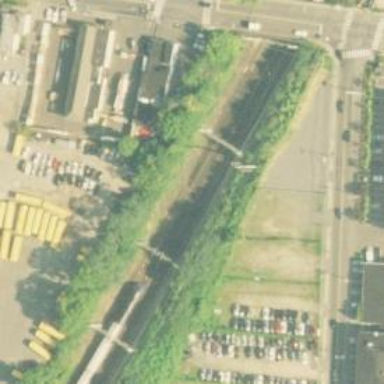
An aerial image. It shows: Railroad crossover.